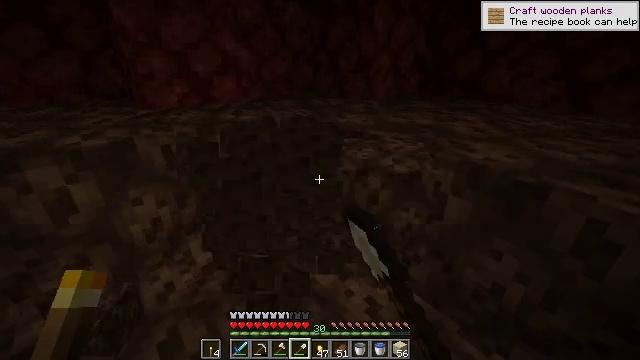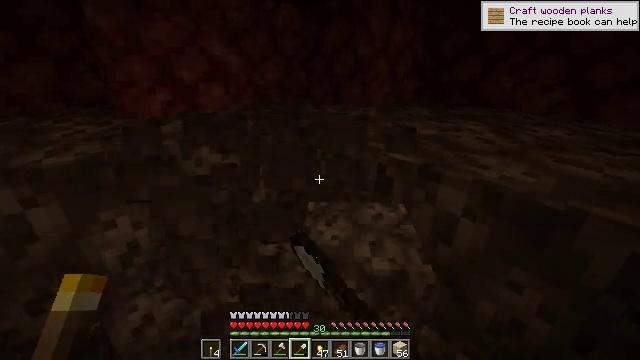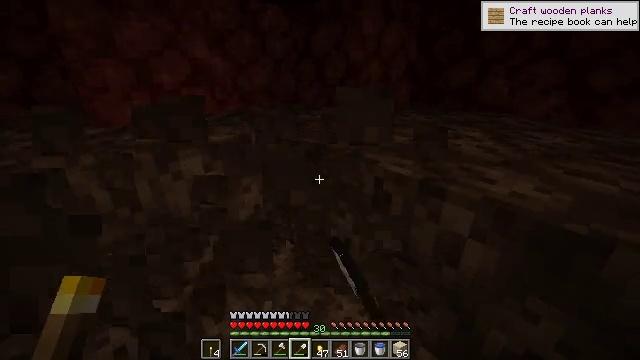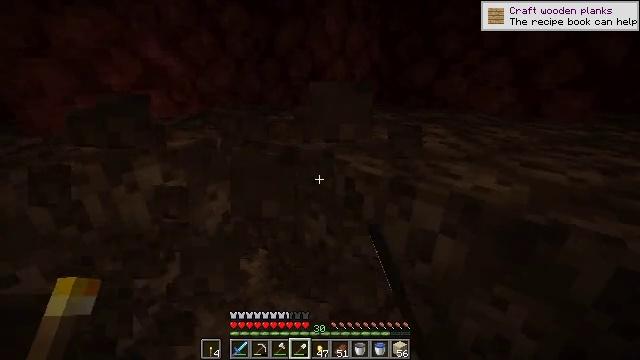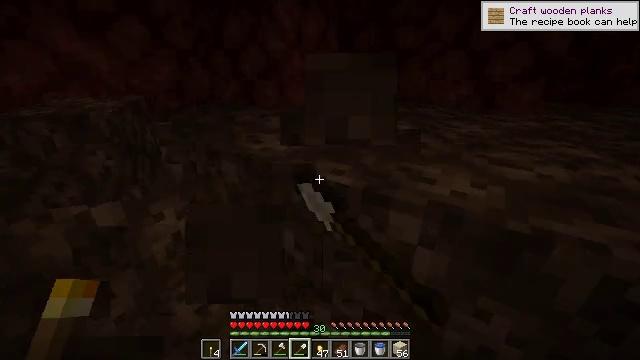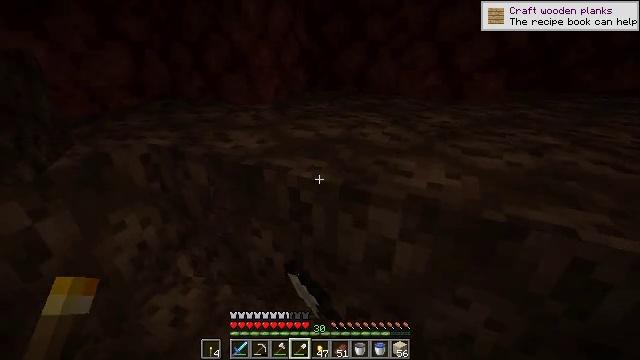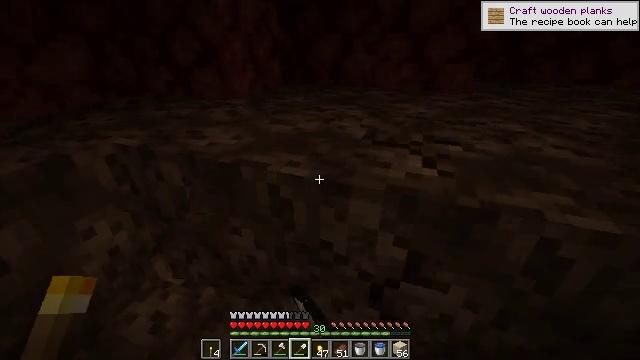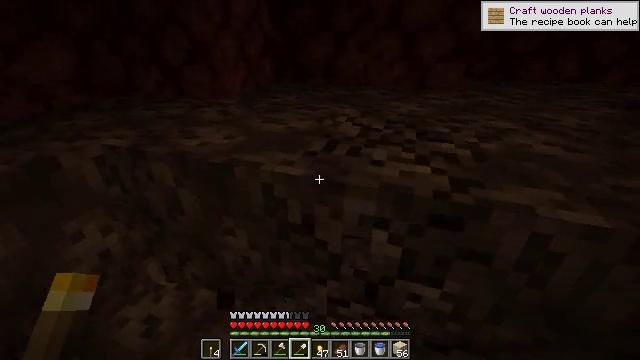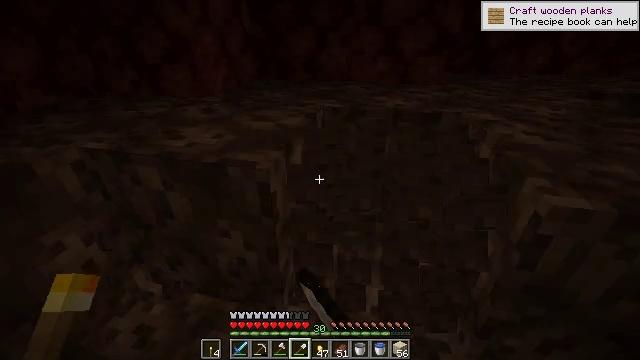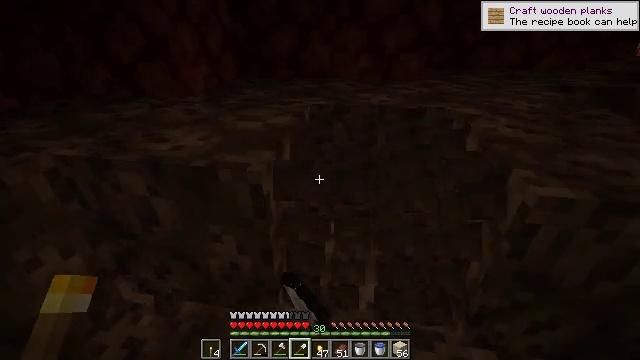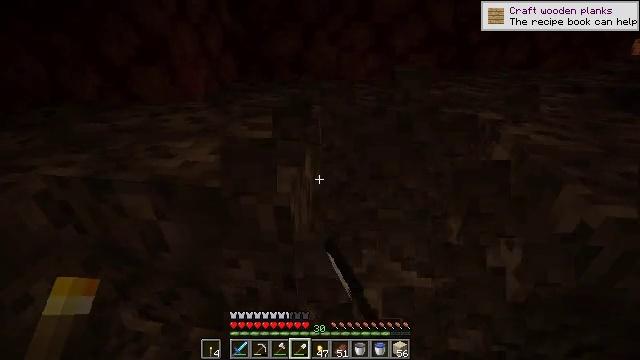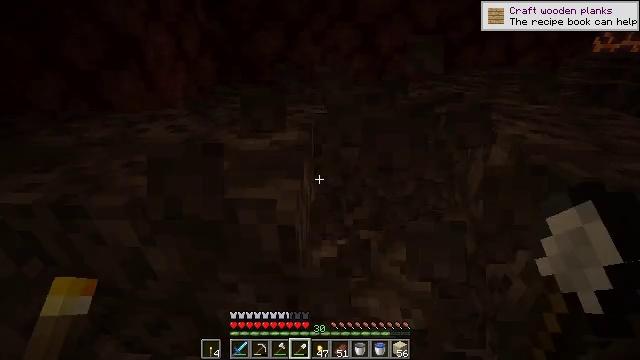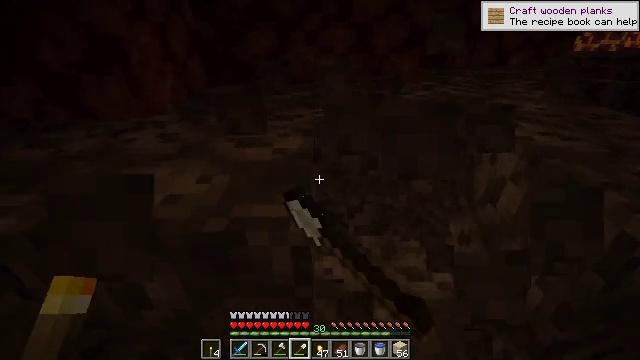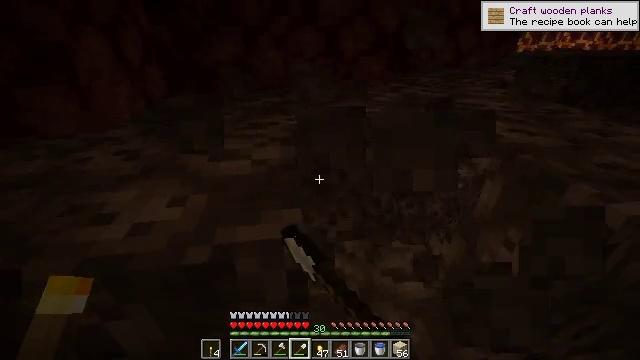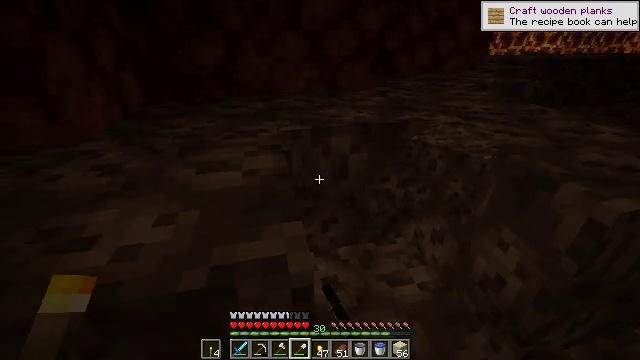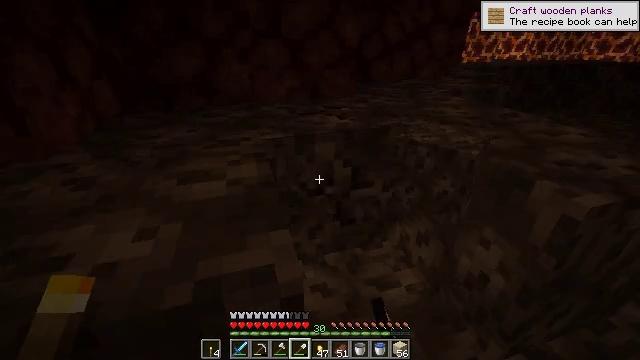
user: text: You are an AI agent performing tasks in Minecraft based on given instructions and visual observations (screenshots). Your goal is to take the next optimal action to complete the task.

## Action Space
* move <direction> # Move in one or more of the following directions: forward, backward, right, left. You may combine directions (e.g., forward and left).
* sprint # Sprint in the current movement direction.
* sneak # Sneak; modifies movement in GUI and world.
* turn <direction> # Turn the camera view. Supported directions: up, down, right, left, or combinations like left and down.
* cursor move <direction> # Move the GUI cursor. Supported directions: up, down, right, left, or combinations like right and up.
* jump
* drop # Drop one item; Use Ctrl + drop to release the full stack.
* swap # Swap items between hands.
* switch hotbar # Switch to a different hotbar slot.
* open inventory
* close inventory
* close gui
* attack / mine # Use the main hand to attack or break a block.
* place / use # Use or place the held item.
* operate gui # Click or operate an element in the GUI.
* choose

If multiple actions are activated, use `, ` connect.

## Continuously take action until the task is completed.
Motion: motion action
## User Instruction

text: Collect soul sand blocks.
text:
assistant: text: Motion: move forward, turn right, attack / mine
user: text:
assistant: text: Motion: move forward, turn right, attack / mine
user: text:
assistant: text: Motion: move forward, turn right, attack / mine
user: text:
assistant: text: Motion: move forward, turn right and down, attack / mine
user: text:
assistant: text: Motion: turn right and down, attack / mine
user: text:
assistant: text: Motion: turn right and down, attack / mine
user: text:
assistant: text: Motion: turn right, attack / mine
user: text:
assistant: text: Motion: move left, turn right, attack / mine
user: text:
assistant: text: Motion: move forward and move left, turn right, attack / mine
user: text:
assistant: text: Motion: move forward and move left, turn right, attack / mine
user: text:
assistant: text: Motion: move forward and move left, turn right, attack / mine
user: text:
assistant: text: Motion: move forward and move left, turn right, attack / mine
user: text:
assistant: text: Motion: move forward and move left, turn right, attack / mine
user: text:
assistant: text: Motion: turn right, attack / mine
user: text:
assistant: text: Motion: turn right and up, attack / mine
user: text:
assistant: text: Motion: turn right and up, attack / mine
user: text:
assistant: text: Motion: turn right, attack / mine
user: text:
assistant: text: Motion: turn right and up, attack / mine
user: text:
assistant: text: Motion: turn right, attack / mine
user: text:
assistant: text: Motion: turn right, attack / mine
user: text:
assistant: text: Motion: turn right and up, attack / mine
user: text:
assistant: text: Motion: turn right and up, attack / mine
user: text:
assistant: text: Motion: turn right and up, attack / mine
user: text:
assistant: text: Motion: turn right, attack / mine
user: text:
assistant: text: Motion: attack / mine
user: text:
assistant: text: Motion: move forward, attack / mine
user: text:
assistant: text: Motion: move forward, attack / mine
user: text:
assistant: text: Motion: move forward, attack / mine
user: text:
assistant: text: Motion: move forward, turn left, attack / mine
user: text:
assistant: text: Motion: move forward, turn left and down, attack / mine